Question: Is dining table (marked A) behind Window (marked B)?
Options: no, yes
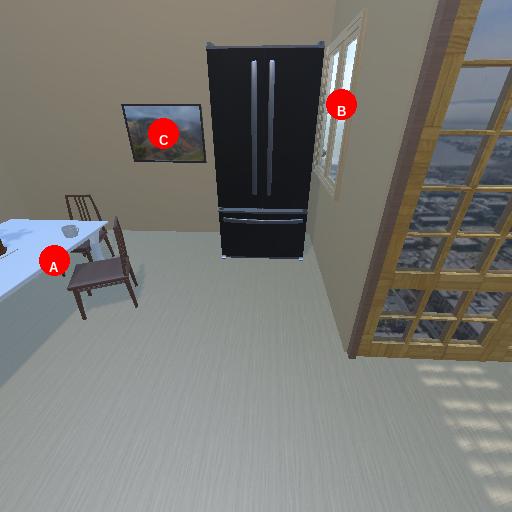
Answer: no